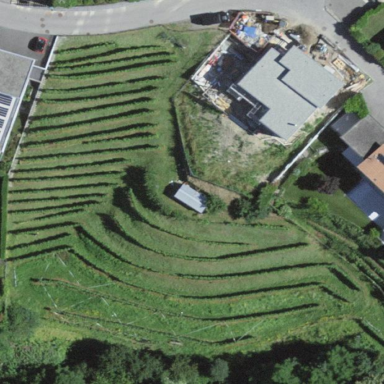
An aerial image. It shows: Vineyard.